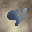
Label: 4